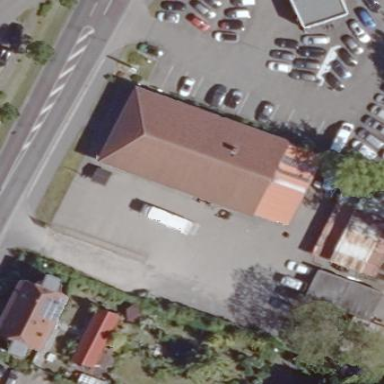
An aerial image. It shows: Building that houses tire shop.